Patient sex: F
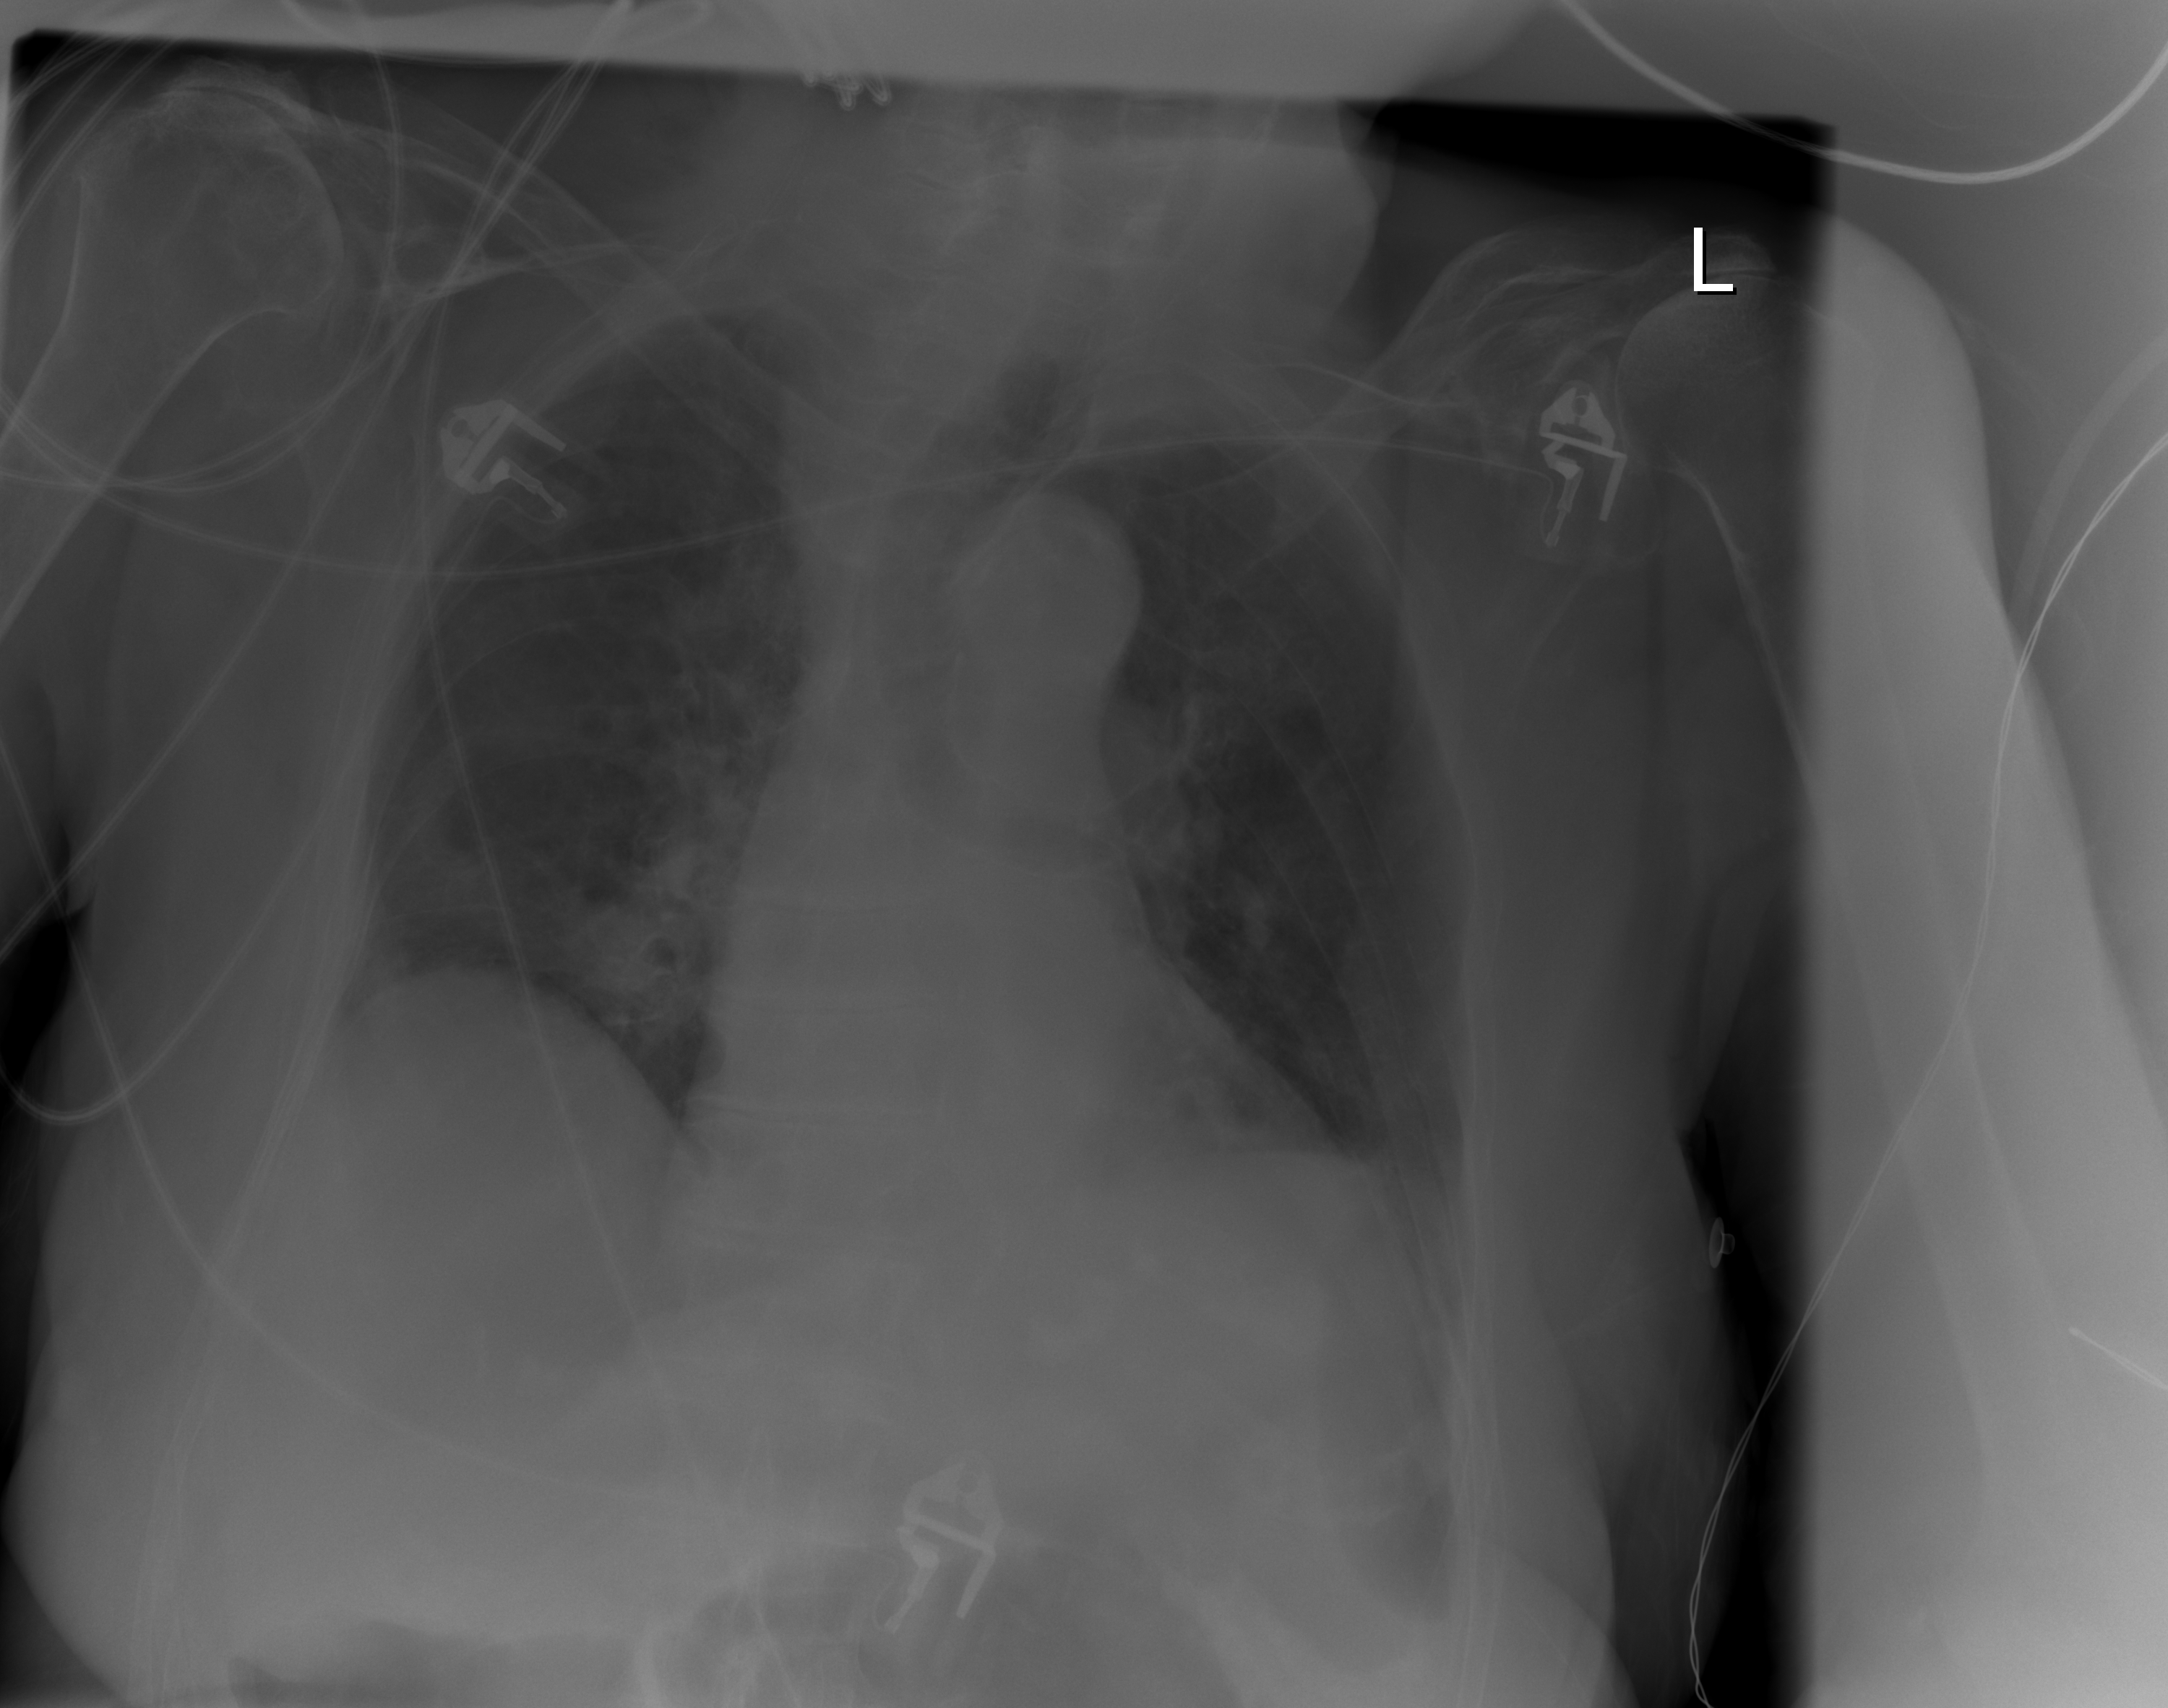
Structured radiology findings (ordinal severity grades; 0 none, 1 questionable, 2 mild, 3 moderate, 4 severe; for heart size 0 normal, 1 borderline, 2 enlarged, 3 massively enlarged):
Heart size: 0
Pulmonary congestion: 2
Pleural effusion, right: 0
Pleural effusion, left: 0
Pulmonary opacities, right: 0
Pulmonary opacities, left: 0
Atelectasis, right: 0
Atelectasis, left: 0